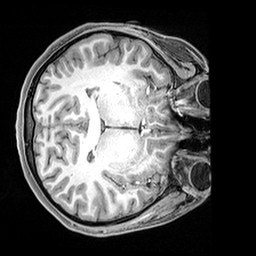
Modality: T1w
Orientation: axial
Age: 20
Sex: female
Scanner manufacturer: siemens
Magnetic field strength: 3 T
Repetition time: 2.4 s
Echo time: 0.00217 s